Question: I believe am in need of creating custom 'RichTextBox' in C#. One kind of like that:

I admit it might not even have to be 'RichTextBox', but after some research I decided it's gonna be the easiest way. Functionality I need are icons at each row, checkboxes and text formatting. My program will process each line of the text and mark lines that are correct, incorrect, and strike out lines not necessary in further work, while showing line that's currently processed and allowing user to edit some lines freely (here: lines before won't be editable, but those under the line will).
What's the problem then? I have no idea how to get it done. I've seen tutorial on <URL>. I've read some questions on SO as well, but neither helped me.
I just don't know how to get started, I realize it won't be 5 min work, but I'm willing to do it. Until now I've been only able to create custom control deriving from 'RichTextBox', but I have no idea which methods and how to override. Any help appreciated.
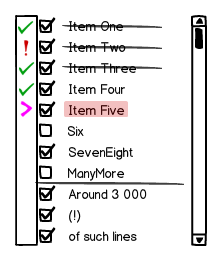
Answer: Try to use <URL>.
You can add 'CheckBoxes' and editable content by setting a correct 'HTML' code to it.
Set each 'TextBox' or 'CheckBoxe's ids and use <URL> to access inner elements to get or set its attributes or values.